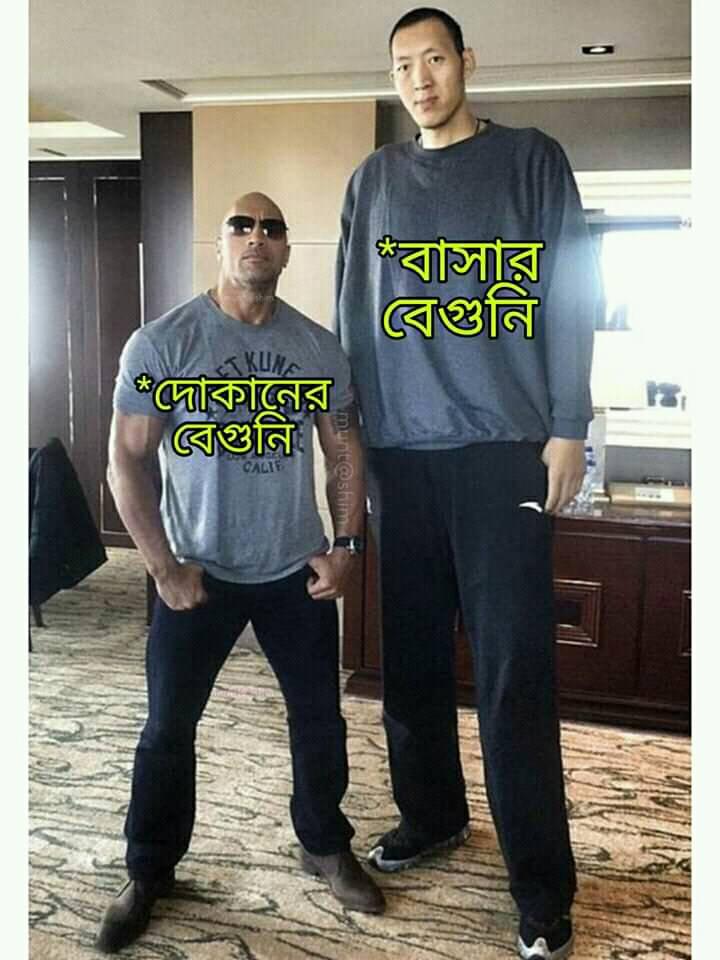
Text: *দোকানের বেগুনি *বাসার বেগুনি
Label: Non Hate